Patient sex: M
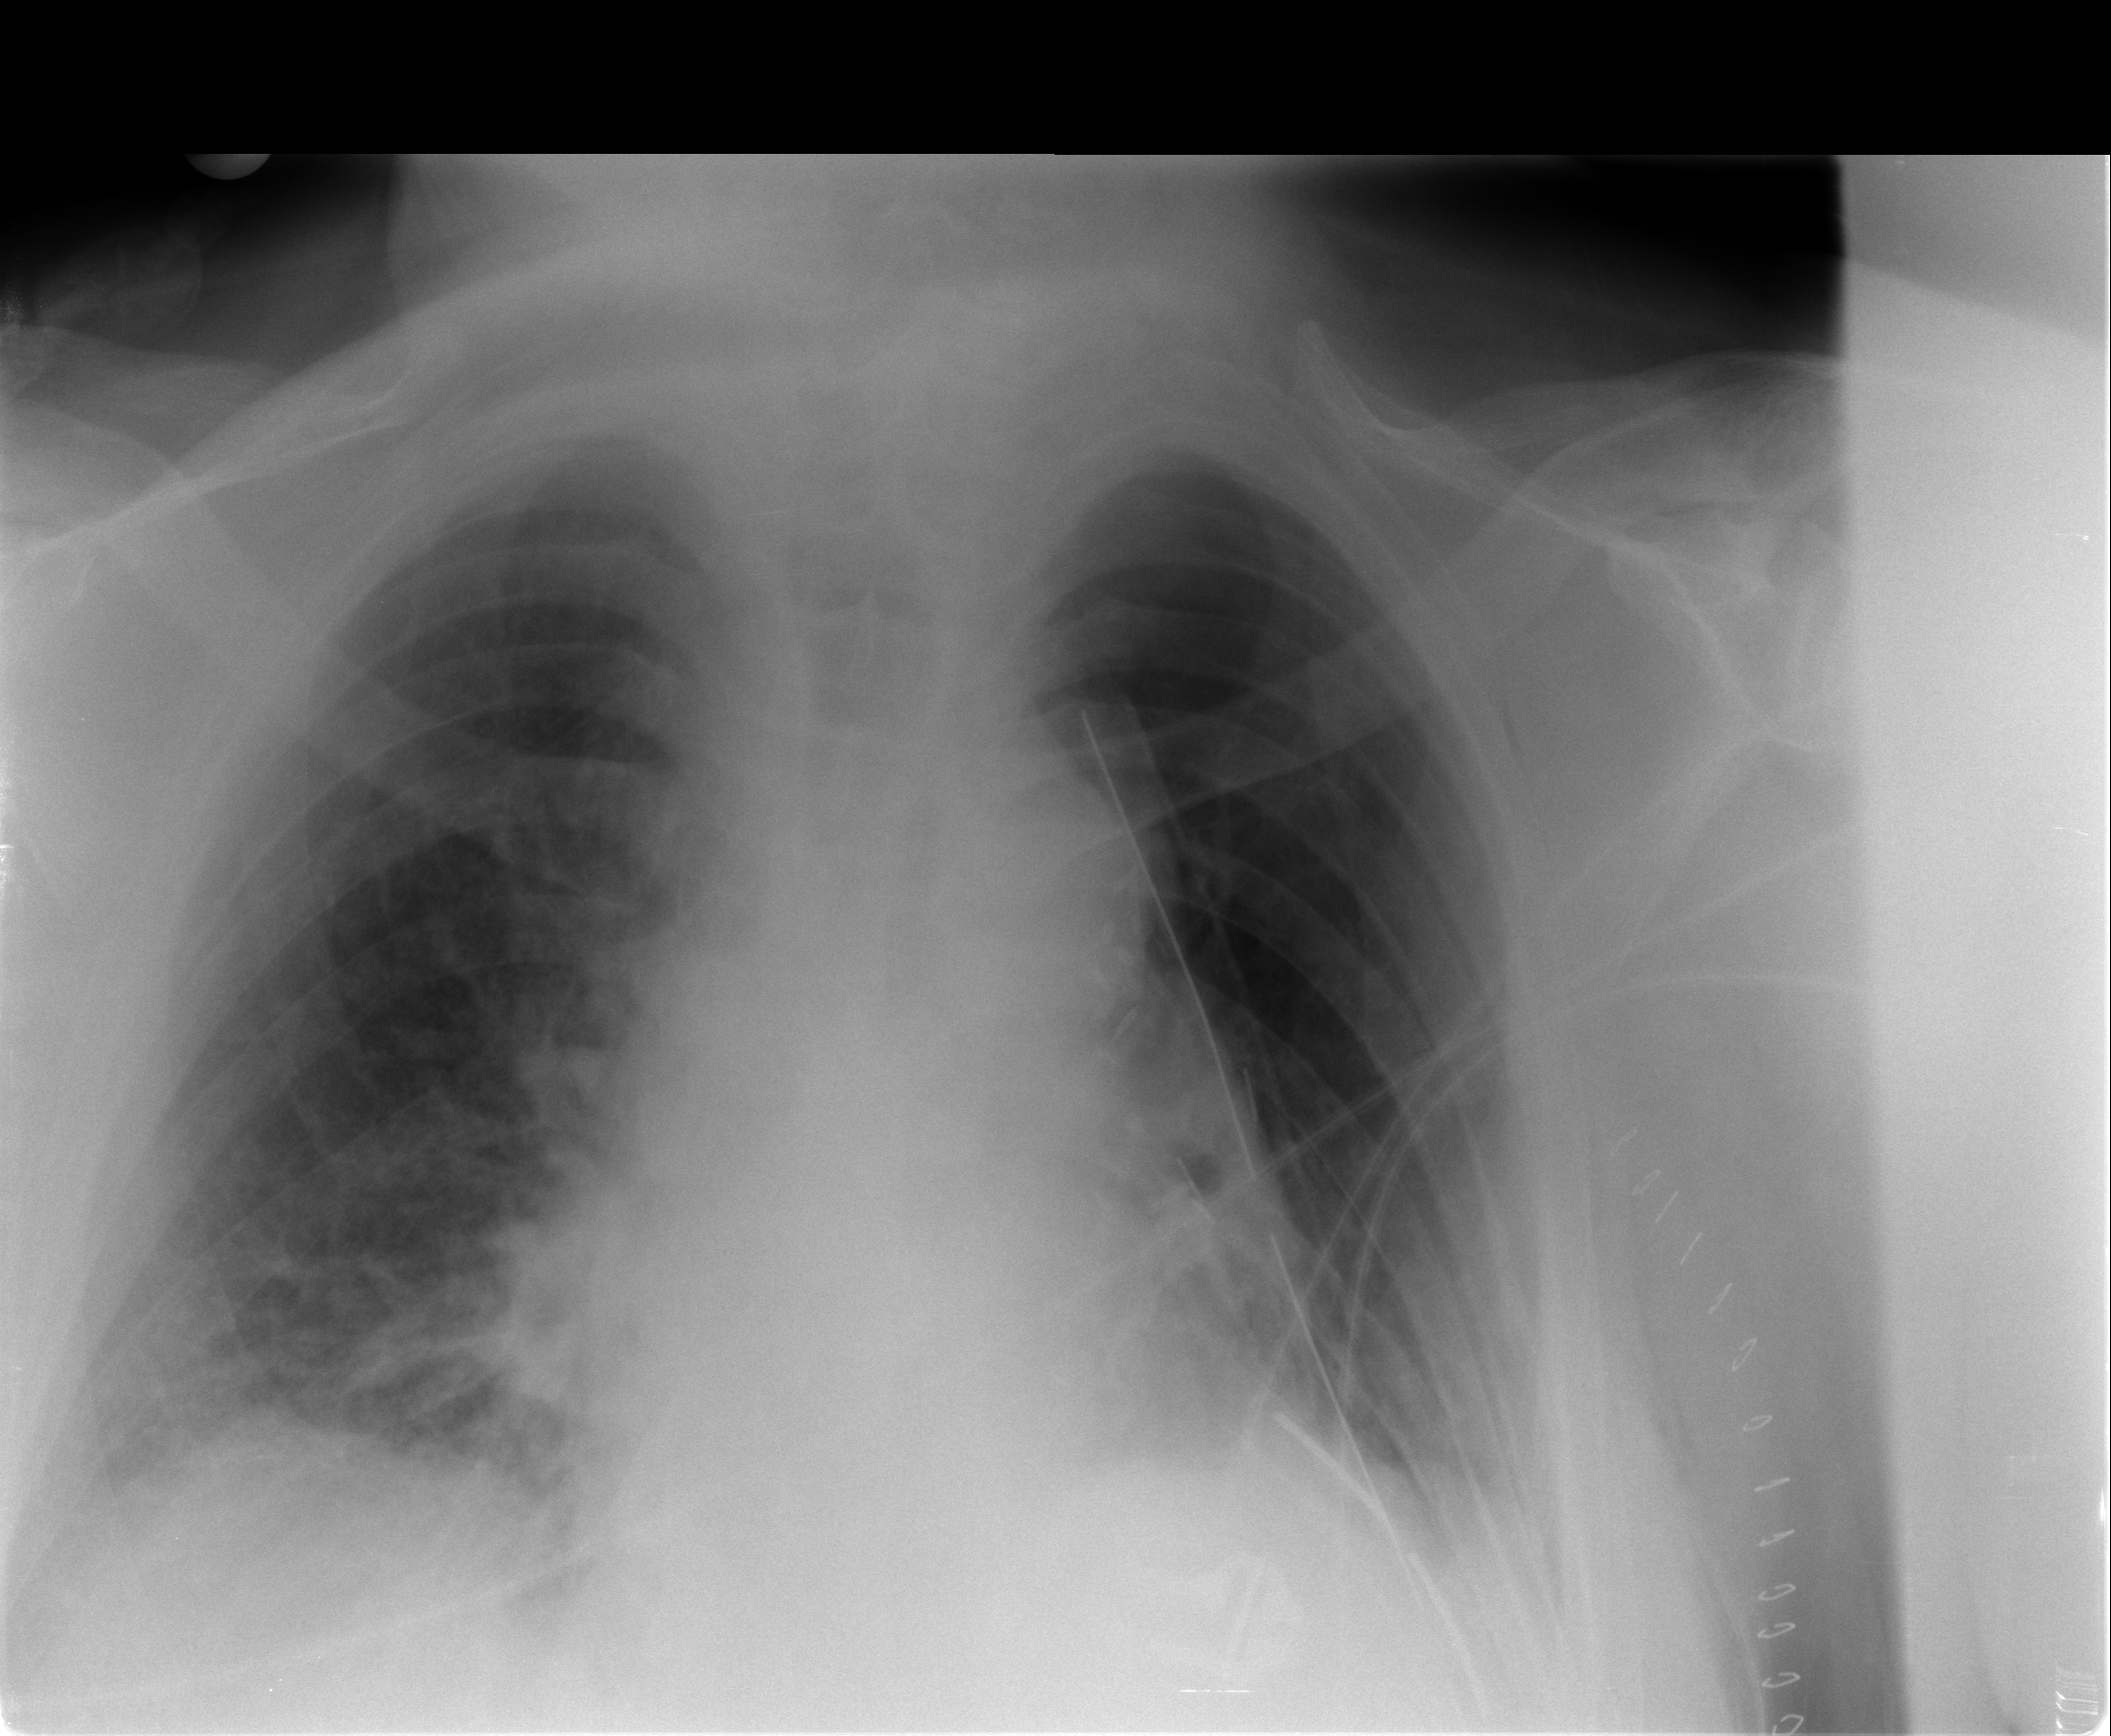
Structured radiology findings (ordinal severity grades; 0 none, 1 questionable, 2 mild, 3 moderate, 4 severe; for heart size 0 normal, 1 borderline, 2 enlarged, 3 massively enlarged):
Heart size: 2
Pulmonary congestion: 3
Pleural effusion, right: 1
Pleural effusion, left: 1
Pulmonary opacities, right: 2
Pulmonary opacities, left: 2
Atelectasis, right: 2
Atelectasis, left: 1